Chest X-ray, PA view. Patient: 46 years old, sex M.
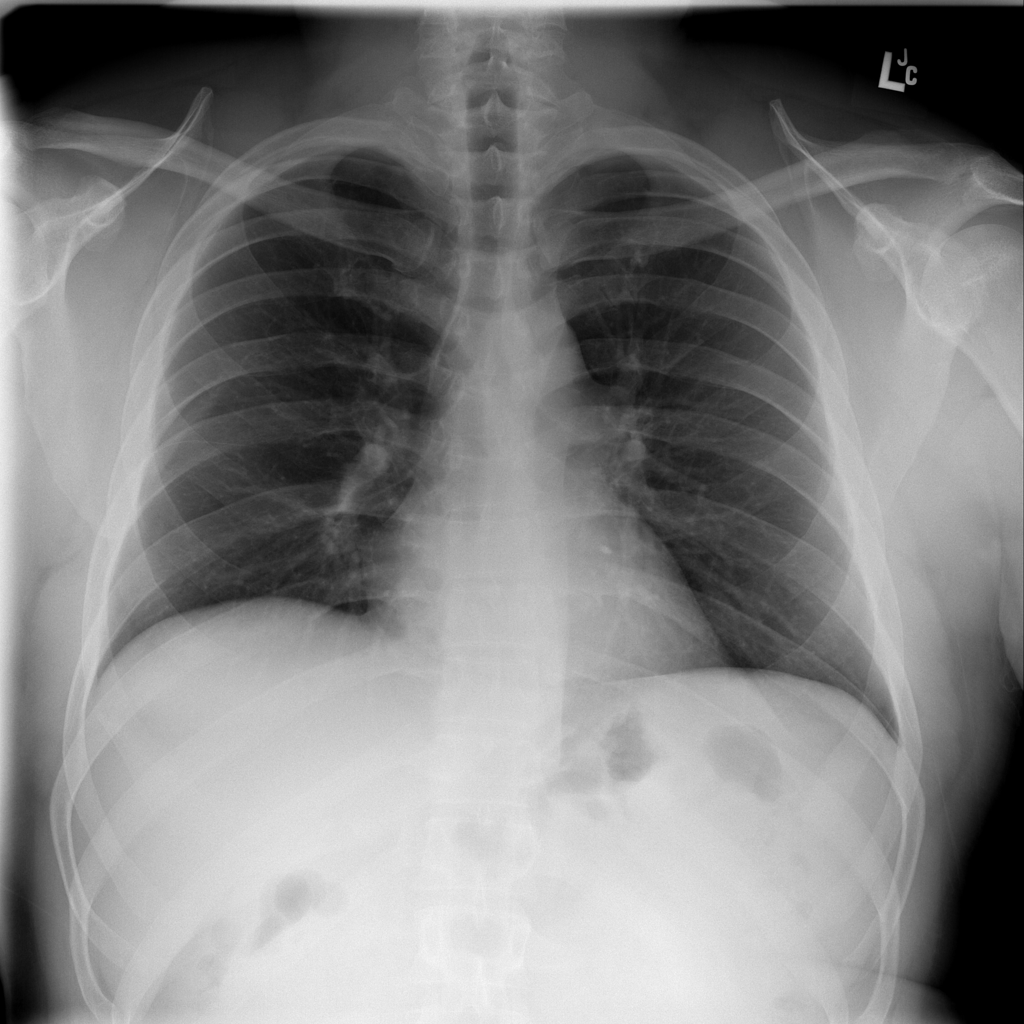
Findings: Pleural_Thickening